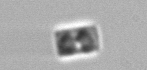
Label: Bacillariophyceae_morphotype1